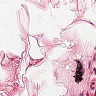
Metastatic tissue present: no